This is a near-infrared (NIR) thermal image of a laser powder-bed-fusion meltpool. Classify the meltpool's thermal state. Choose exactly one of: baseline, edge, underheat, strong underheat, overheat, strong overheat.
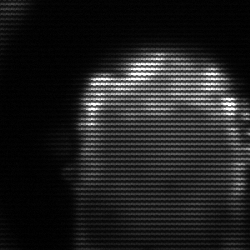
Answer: baseline